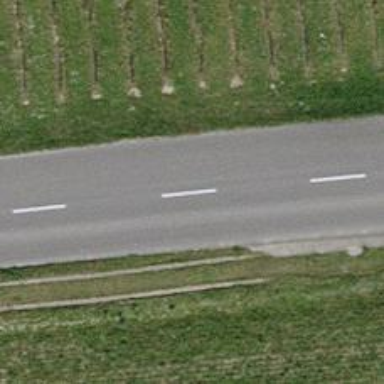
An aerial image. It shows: Tertiary road with asphalt surface. It has cycle lane on both sides.